Interaction volume radius: 10 \u00c5
Interaction volume height: 20 \u00c5
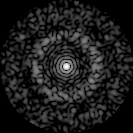
Disorder parameter: 0.8101